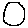
Label: circle